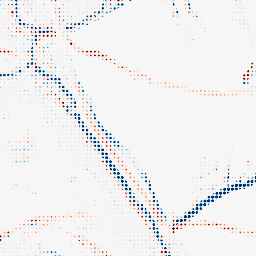
Category: morphological
Decomposition family: morphological_rect
Decomposition parameters: operation: average
width: 5
height: 10
Upsampling method: sinc_blackman
Upsampling parameters: scale: 8
kernel_size: 4
Upsampling scale: 8